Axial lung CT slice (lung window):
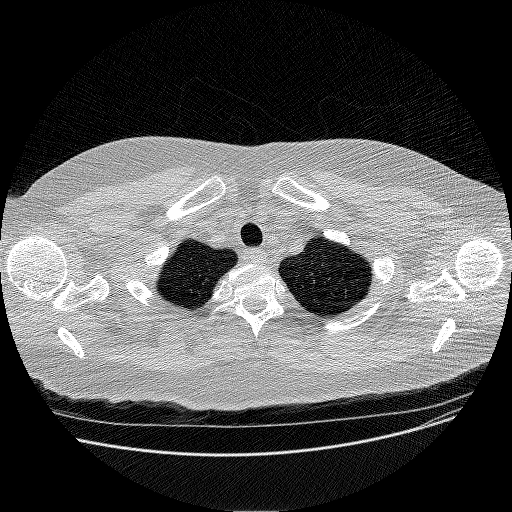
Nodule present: no